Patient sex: M
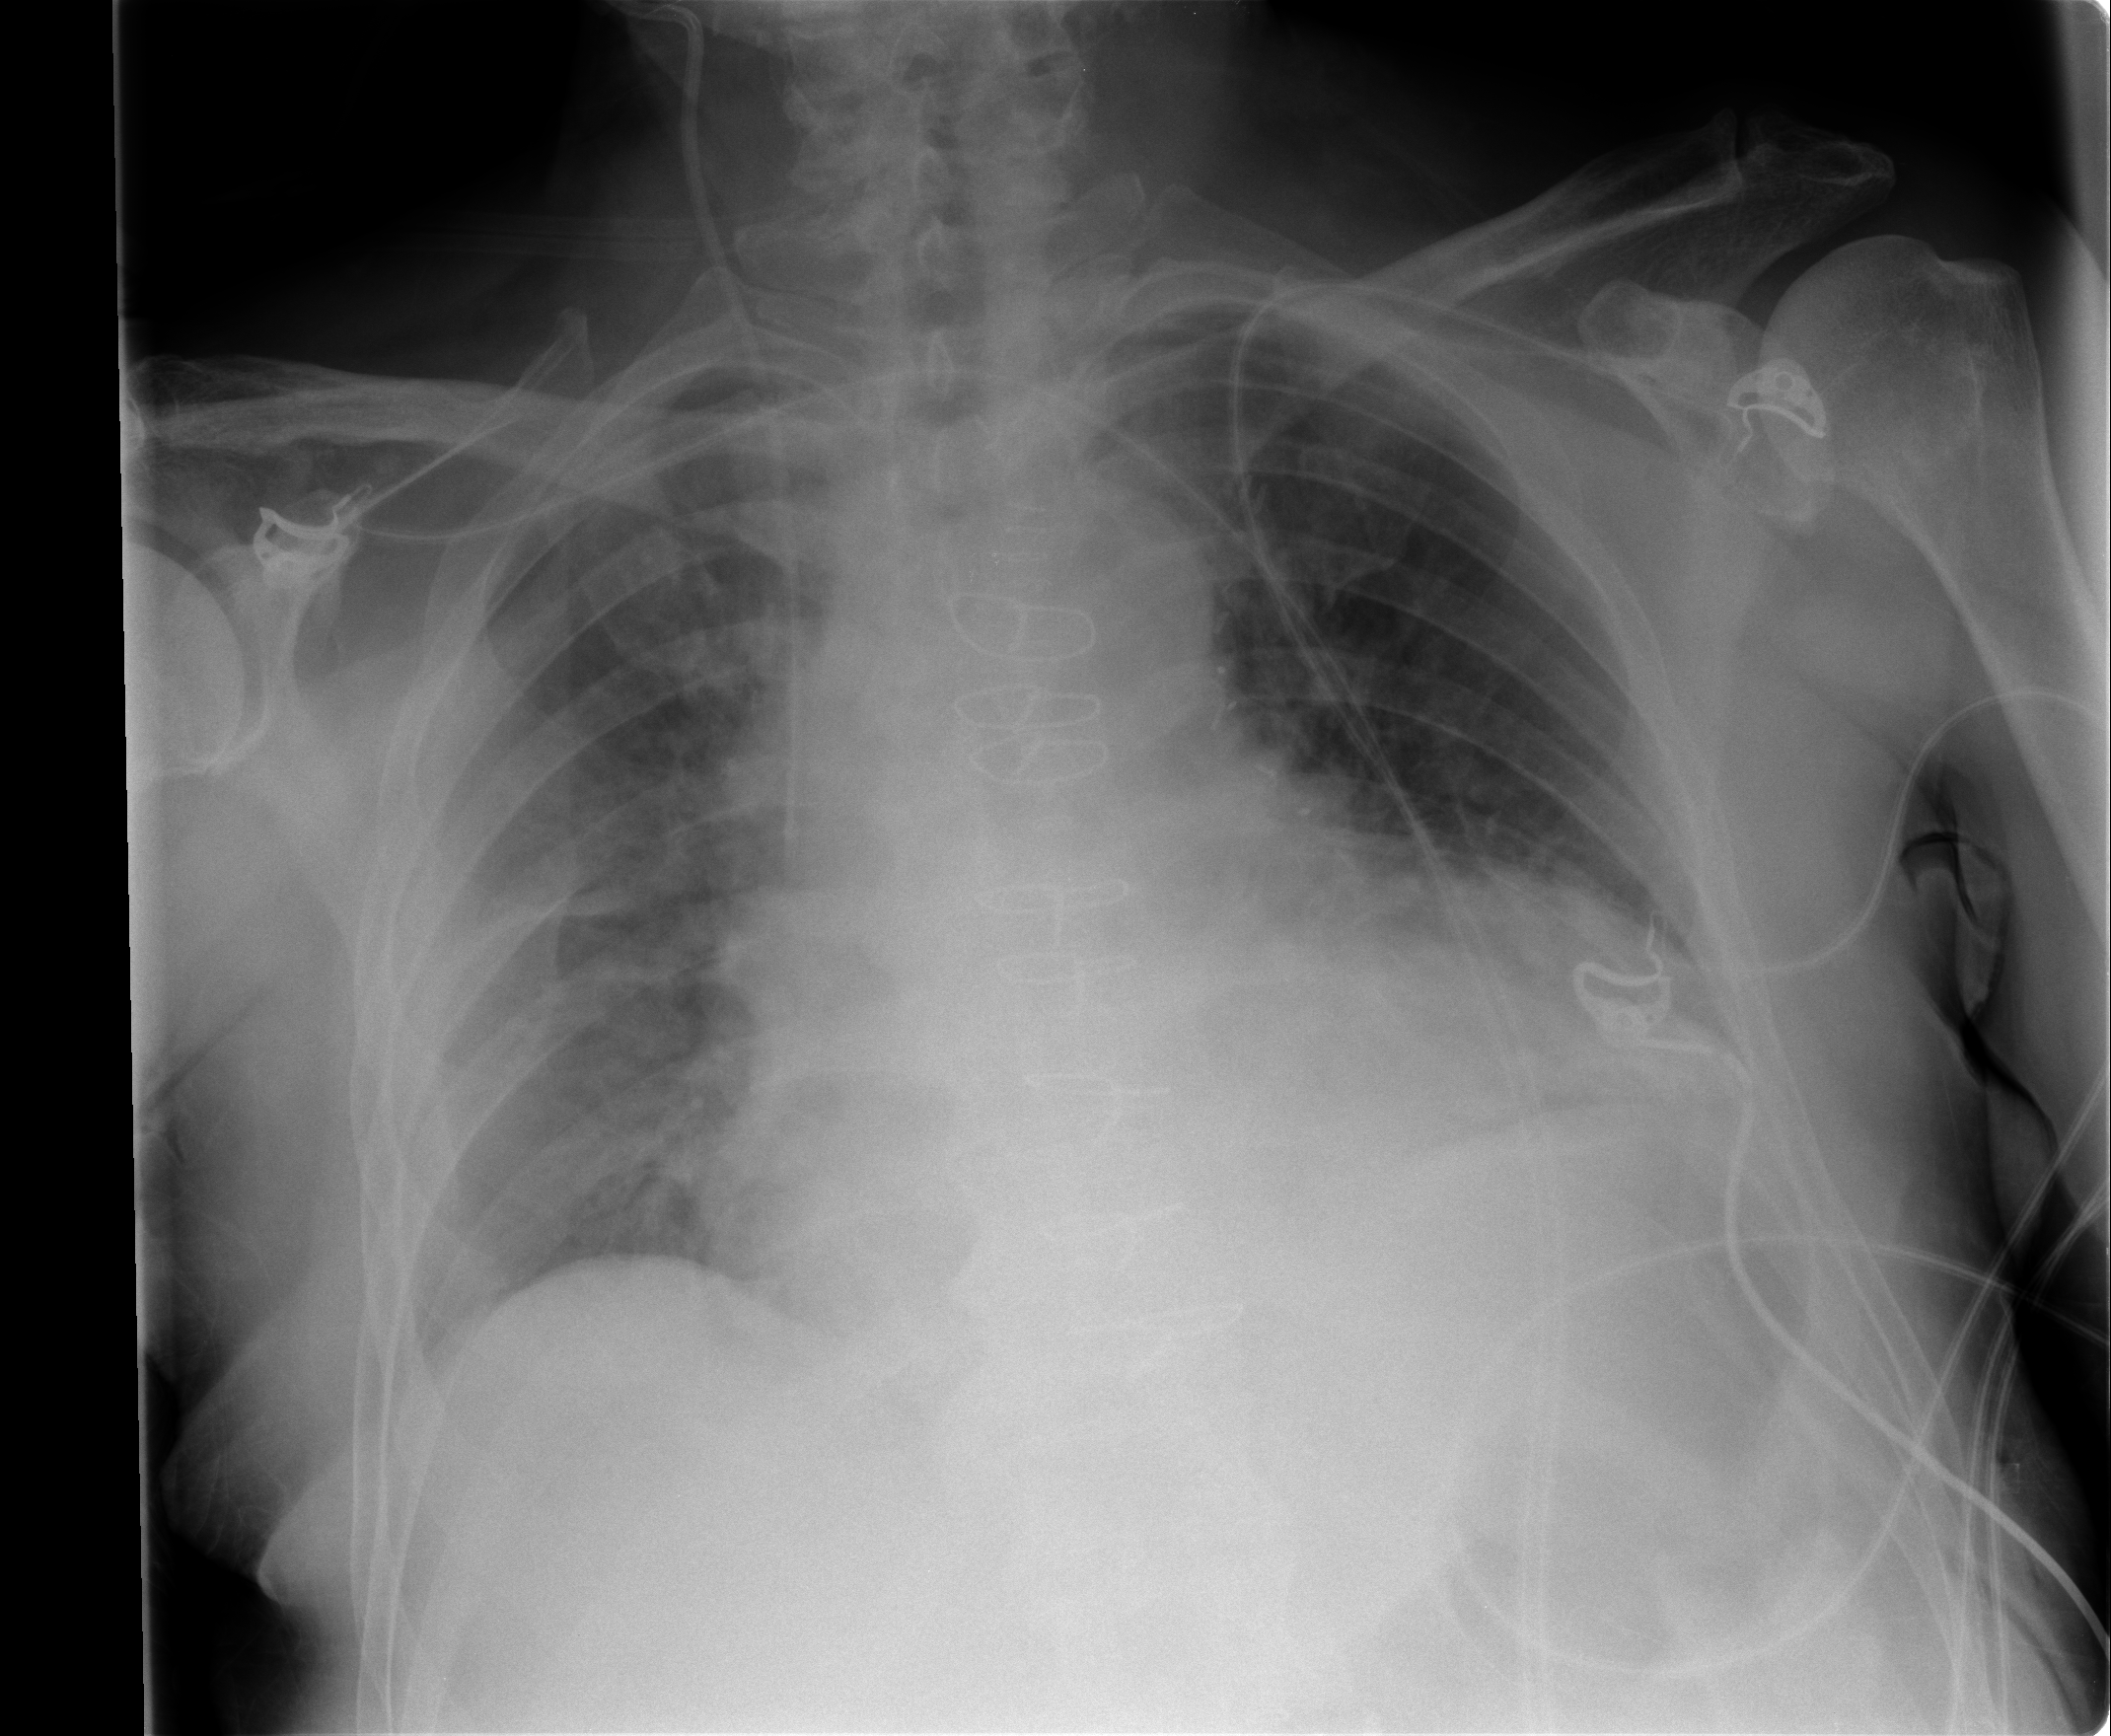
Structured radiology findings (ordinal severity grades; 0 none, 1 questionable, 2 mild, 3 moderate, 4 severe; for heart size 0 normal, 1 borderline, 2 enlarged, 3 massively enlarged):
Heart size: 2
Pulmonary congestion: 2
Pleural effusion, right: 2
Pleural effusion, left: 1
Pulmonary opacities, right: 2
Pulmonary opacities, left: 0
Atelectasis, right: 2
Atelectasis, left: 2